Brain MRI, t1w sequence, axial 2D slice.
Patient: age 3, sex F, weight 95 kg, height 1.95 m
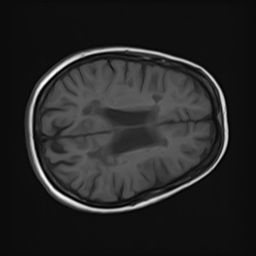